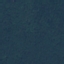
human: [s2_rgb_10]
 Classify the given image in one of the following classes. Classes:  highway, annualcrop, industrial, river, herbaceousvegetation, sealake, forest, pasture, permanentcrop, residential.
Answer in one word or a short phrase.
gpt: Forest